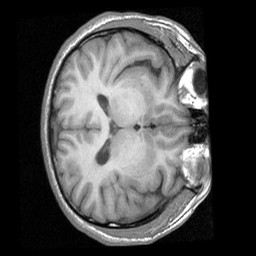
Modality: T1w
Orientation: axial
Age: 31